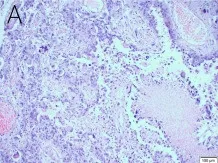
Giant cell glioblastoma is composed of large, closely-arranged cells, with an eosinophilic cytoplasm and obvious nuclear atypia. There are also scattered multinucleated giant cells. Local necrosis and vascular proliferation are observed (A).
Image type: pathology (h&e)